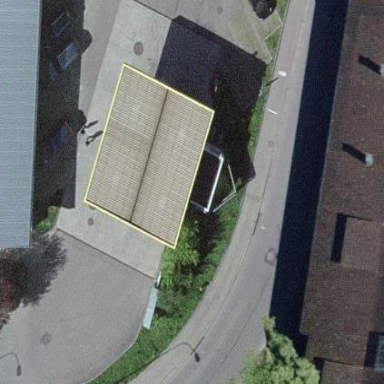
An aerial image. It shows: Fuel station located under roof.